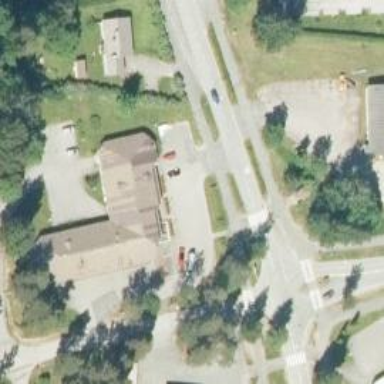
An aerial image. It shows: Convenience shop.